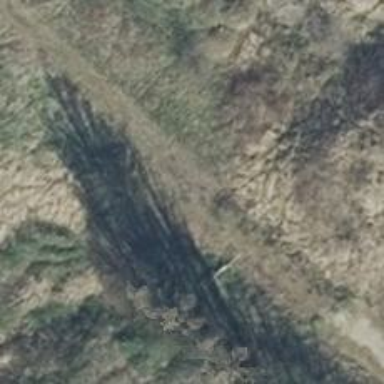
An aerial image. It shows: Track with very rough surface.